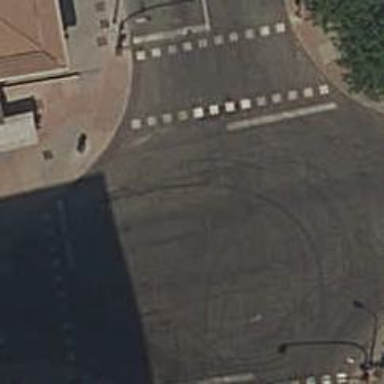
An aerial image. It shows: Road with traffic signals.